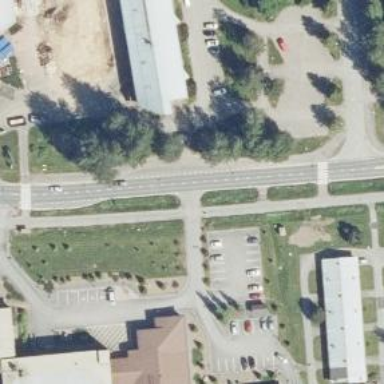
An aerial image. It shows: Secondary road with asphalt surface.